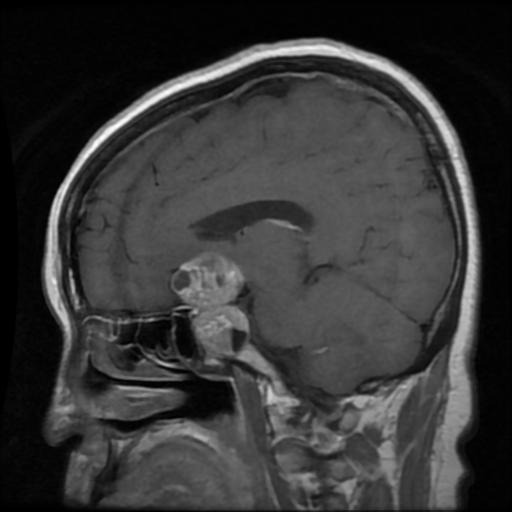
Label: pituitary